Current action and preconditions to check: trajectory_clear

Your task: For each precondition in the list above, predict whether it will hold at this action.

Consider the current scene as observed from the mobile robot's camera, and analyze the predicted future states of all dynamic agents (e.g., people, animals, vehicles, or any moving entities) within the NEXT SECOND.

IMPORTANT: Only answer "very likely" if you are absolutely certain—based on strong, clear evidence—that a dynamic agent will violate the precondition in the predicted future state. Do NOT answer "very likely" for unlikely, ambiguous, or low-probability risks.

Ask yourself for each precondition: Is there a high probability, with clear and convincing evidence, that the predicted future states of any dynamic agent will interfere with the predicted future state of the currently executing action within the NEXT SECOND, causing that precondition to fail?

Assess the risk level based on these predictions. Use "likely" or "very likely" if motions create a clear risk of interference.

Use "neutral" or "improbable" if agents are nearby but their predicted paths are clearly diverging or non-conflicting.

Failure Risk Categories: "very improbable", "improbable", "neutral", "likely", "very likely"

Answer Format: Output ONLY the probability_of_failure value from these categories: "very improbable", "improbable", "neutral", "likely", "very likely"

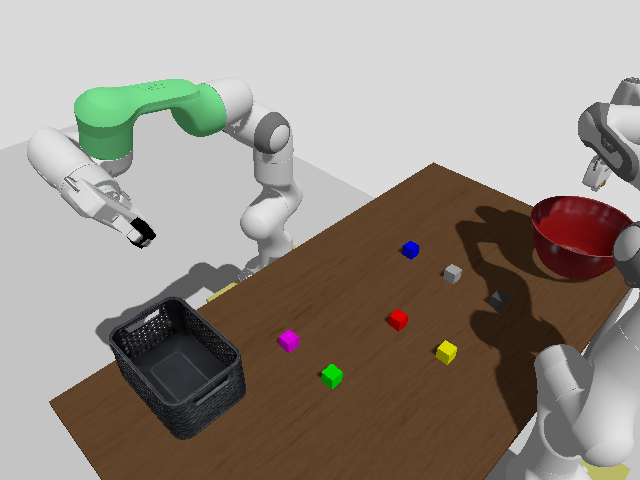

Answer: very improbable